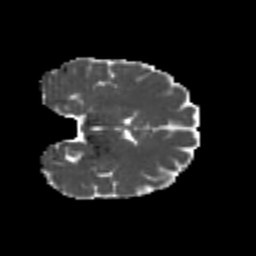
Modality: MD
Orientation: coronal
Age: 24
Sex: female
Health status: healthy
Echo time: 0.074 s